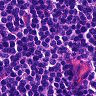
Metastatic tissue present: no